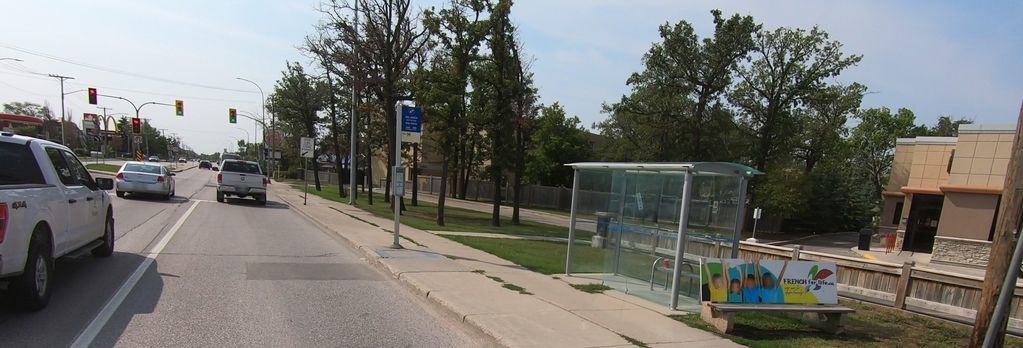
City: winnipeg